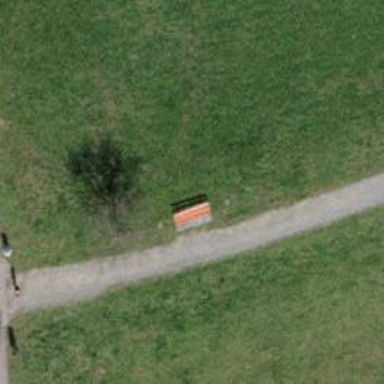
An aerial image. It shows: Red bench.